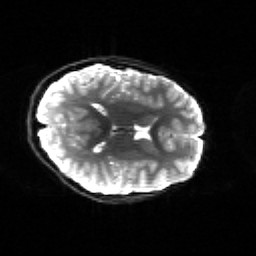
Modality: sbref
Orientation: axial
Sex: female
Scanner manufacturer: siemens
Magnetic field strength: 3 T
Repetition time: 5 s
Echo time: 0.071 s